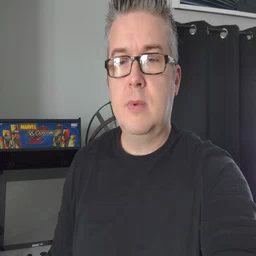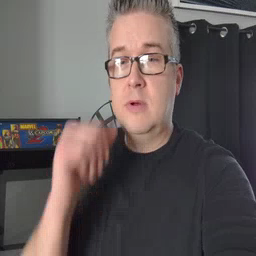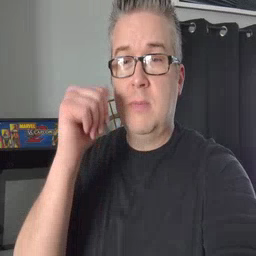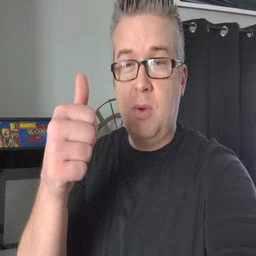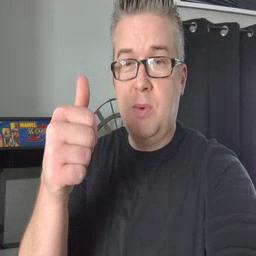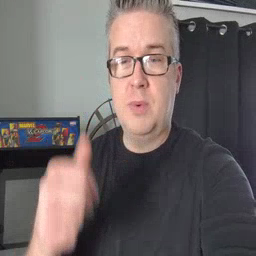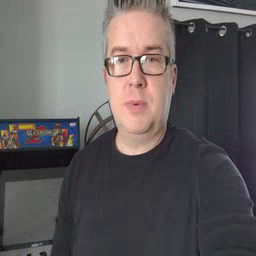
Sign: tomorrow